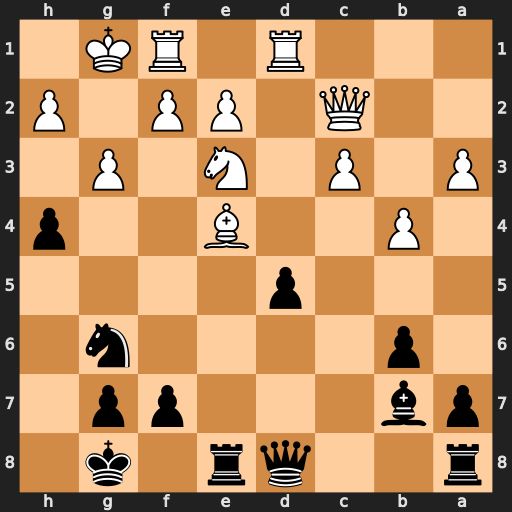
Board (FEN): r2qr1k1/pb3pp1/1p4n1/3p4/1P2B2p/P1P1N1P1/2Q1PP1P/3R1RK1
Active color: b
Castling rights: -
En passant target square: -
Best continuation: Rxe4 Qxe4 dxe4 Rxd8+ Rxd8